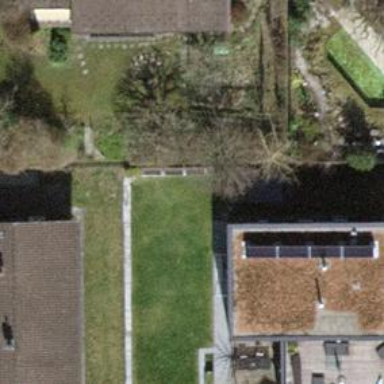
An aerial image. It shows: Urban tree adds touch of nature to the surroundings.